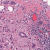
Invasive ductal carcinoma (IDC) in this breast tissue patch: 1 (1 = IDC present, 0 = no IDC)